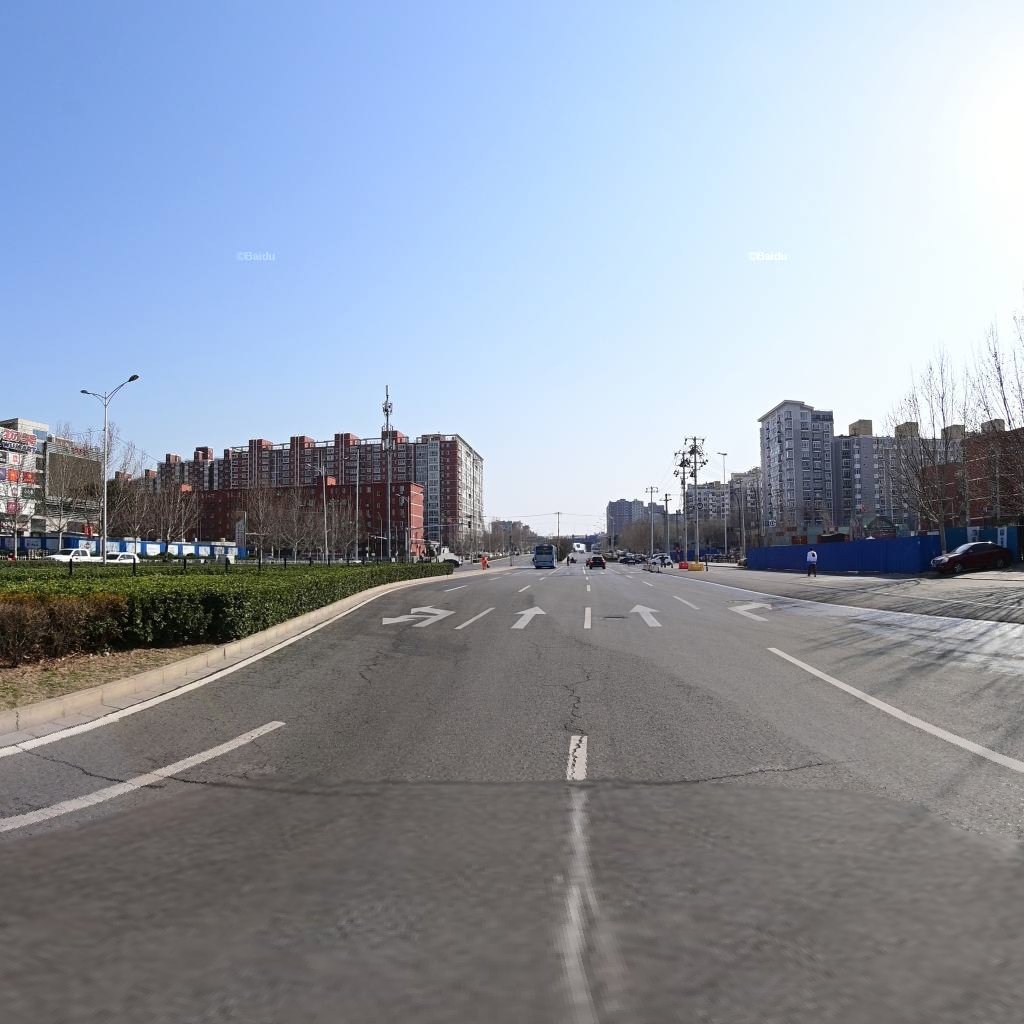
Region: Haidian
Road damage annotations: transverse crack, transverse crack, transverse crack, longitudinal crack, longitudinal crack, manhole cover